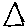
Label: triangle